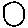
Label: circle